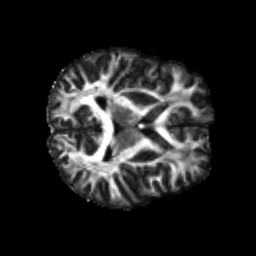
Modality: FA
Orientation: axial
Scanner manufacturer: siemens
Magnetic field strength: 3 T
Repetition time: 4.16 s
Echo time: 0.0806 s